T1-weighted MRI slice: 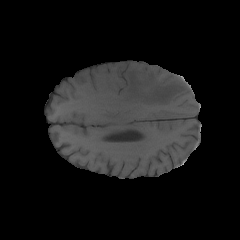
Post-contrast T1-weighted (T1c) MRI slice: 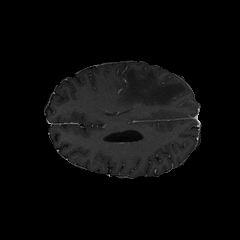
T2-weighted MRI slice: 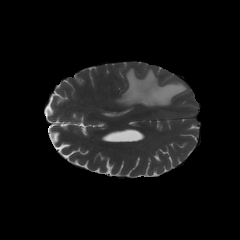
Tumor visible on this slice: yes